Question: I'm referencing recent jQuery and jQuery-UI css and js files:
'''
<link href="~/Content/themes/base/jquery.ui.all.css" rel="stylesheet" type="text/css" />
<link href="~/Content/Site.css" rel="stylesheet" type="text/css" />
<script src="http://code.jquery.com/jquery-1.9.1.js"></script>
<script src="http://code.jquery.com/jquery-migrate-1.2.1.min.js"></script>
<script src="http://code.jquery.com/ui/1.10.3/jquery-ui.js"></script>
<script src="~/Scripts/modernizr-2.6.2.js"></script>
'''
and have this html:
'''
<div id="accordion">
<h3><a href="#">First item</a></h3>
<div>CONTENT FOR FIRST ITEM</div>
<h3><a href="#">Second item</a></h3>
<div>CONTENT FOR SECOND ITEM</div>
<h3><a href="#">Third item</a></h3>
<div>CONTENT FOR THIRD ITEM</div>
<h3><a href="#">Fourth item</a></h3>
<div>CONTENT FOR FOURTH ITEM</div>
</div>
'''
...and this jQuery:
'''
$(document).ready(function () {
$("#accordion").accordion({
event: "mouseover",
collapsible: true
});
});
'''
...which runs fine in jsfiddle (<URL> when configured for jQuery 1.9.1, Migrate 1.1.0, and jQuery UI 1.9.2
So I'm using newer versions of the last two than what are available in jsFiddle, but that wouldn't be a problem, would it?
On my page it looks like this:

IOW, not very accordion-like.
What's the problem?
## UPDATE
Just to be sure that the version of jQuery-UI was not the problem, I reverted from 1.10.3 to 1.9.2 (the version that works in jsFiddle), and it still fails. So, I went back to the new AND I added another stylesheet from the jQueryUI site, namely:
'''
http://code.jquery.com/ui/1.10.3/themes/smoothness/jquery-ui.css
'''
No diff, though; fiddlesticks!
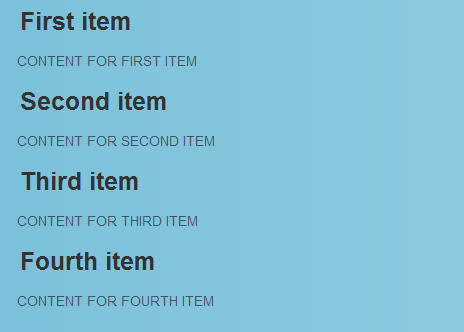
Answer: This is rather embarrassing, but it was a rookie mistake on my part: I forgot to encase the jQuery in a script block! I reckon I've got to train myself to be more (or less?) of a blockhead.
I should have grokked something was awry or amiss when my jQuery wouldn't color up or let itself be formatted/tidied up in VS.
The coin finally dropped when I saw my jQuery written out at the bottom of the page.
Now that the code is this:
'''
<script>
$(document).ready(function () {
$("#accordion").accordion({
event: "mouseover",
collapsible: true
});
});
</script>
'''
...it works fine.